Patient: sex M, age 62
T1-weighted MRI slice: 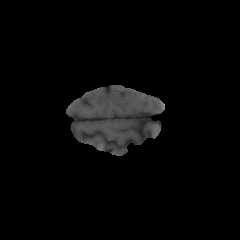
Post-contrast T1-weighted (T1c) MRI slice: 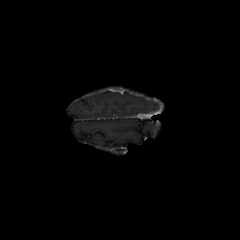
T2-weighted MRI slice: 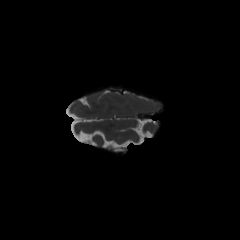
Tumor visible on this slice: no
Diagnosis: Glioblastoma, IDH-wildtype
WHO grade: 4